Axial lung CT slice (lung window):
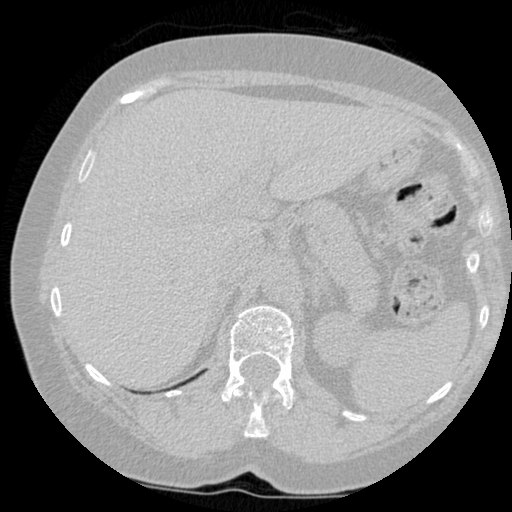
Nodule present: no